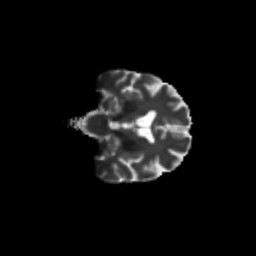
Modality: T2w
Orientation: coronal
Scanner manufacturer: siemens
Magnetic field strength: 3 T
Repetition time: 9.2 s
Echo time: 0.084 s